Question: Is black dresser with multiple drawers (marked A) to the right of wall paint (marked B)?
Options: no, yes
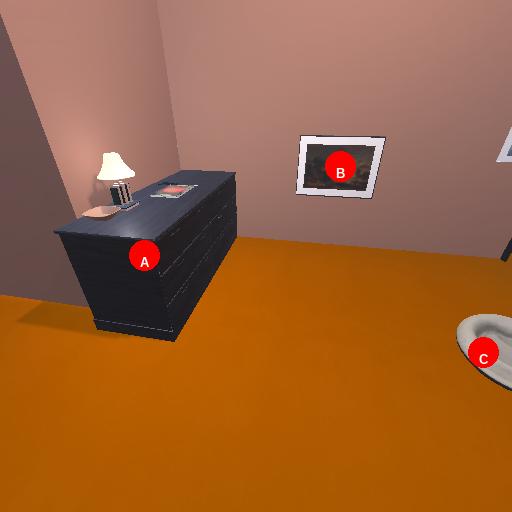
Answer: no